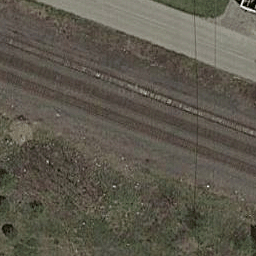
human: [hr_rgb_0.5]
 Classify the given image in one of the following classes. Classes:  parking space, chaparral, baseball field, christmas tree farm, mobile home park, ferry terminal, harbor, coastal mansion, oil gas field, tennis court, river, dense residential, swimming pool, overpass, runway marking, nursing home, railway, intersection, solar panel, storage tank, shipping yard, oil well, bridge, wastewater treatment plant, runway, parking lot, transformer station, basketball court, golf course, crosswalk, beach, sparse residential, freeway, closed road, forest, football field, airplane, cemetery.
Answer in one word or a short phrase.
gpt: railway